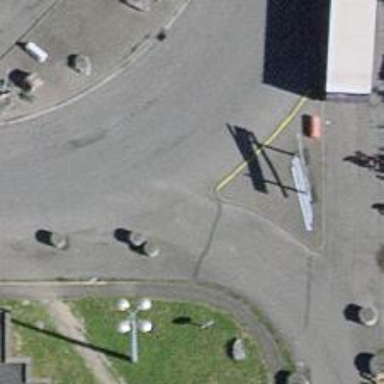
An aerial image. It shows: Block barrier.